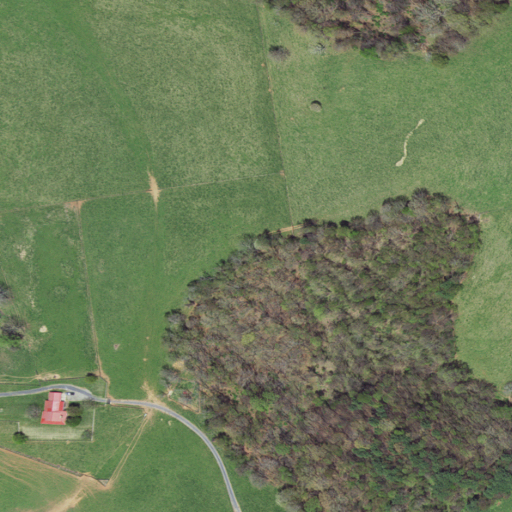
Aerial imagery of mountain in Virginia named Edwards Hill containing pasture, deciduous forest, mixed forest, shrub, and open development